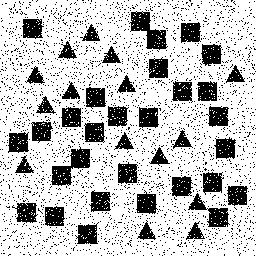
Squares: 29
Triangles: 15
Stars: 0
Total shapes: 44